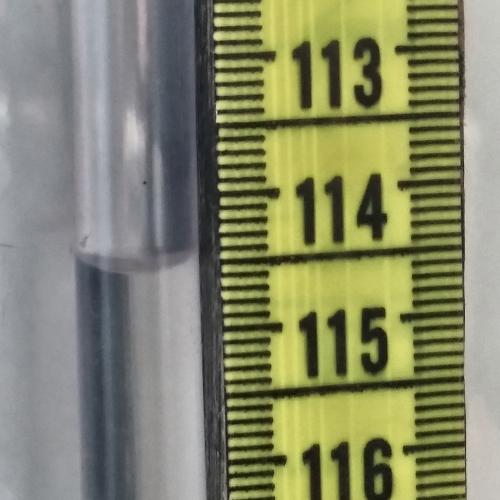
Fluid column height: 114.5 cm